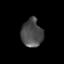
Tissue: skin
Cell type: Epithelial cells
Senescence score: 0.2173
Nuclear area (px): 580
Mean DAPI intensity: 75.574